Question: Let's say I have 2 coordinate systems as it is shown in image attached
How can I align this coordinate systems? I know that I need to translate second coordinate system around X with 180 grads, and then translate it to (0, 0) of the first coordinate system, but I have some troubles with doing it getting wrong results. Will really appreciate any detailed answer.
EDIT: Actually (0, 0) of second coordinate system is in the same point like Y of the first coordinate system.
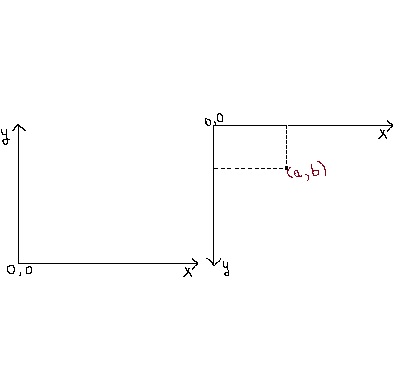
Answer: The important piece of information is where is the second coordinate system's origin - namely '(a,b)'.
Once you know that, all you need is:
'''
QPointF pos1; // original position
QTransform t;
t.scale(1, -1);
t.translate(a, -b+1);
QPointF pos2 = pos1 * t;
'''